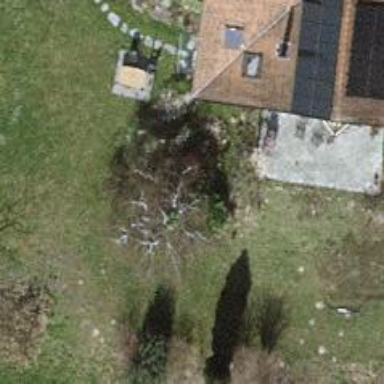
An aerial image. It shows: Deciduous broadleaved tree in garden.